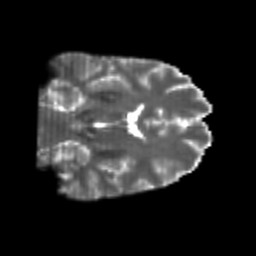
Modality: T2w
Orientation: coronal
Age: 25
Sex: male
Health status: healthy
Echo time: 0.074 s